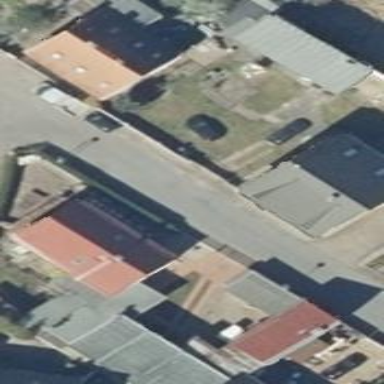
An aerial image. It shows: Gabled building.